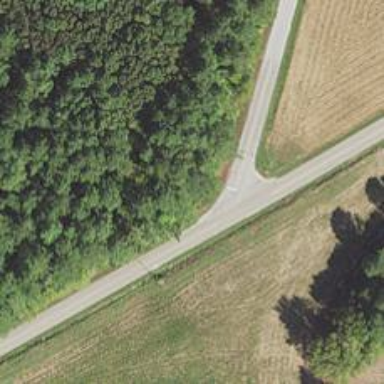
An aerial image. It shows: Tertiary road.